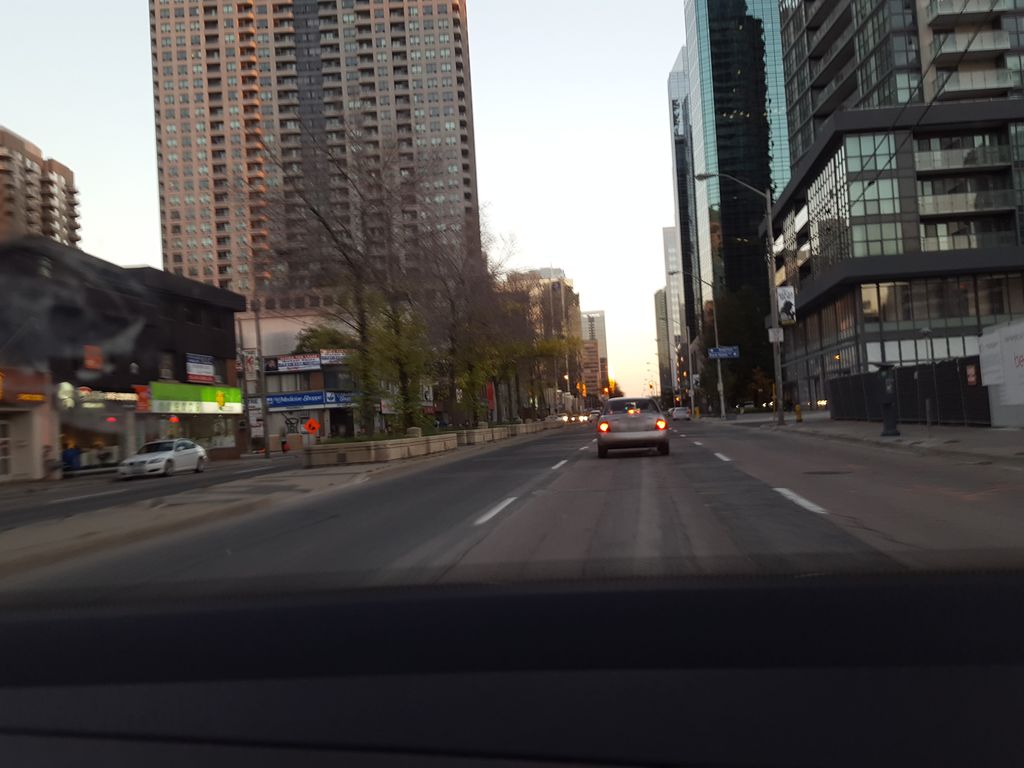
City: toronto